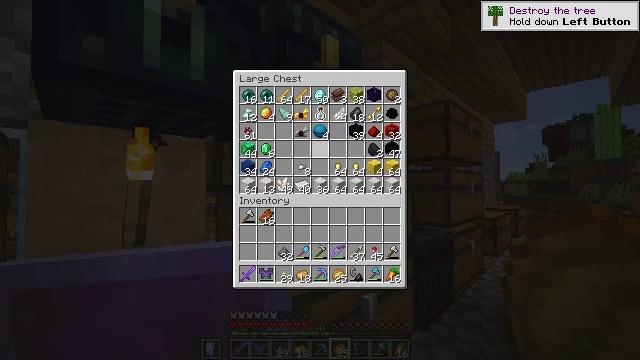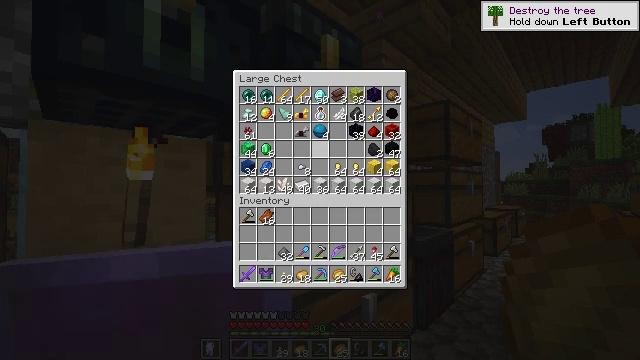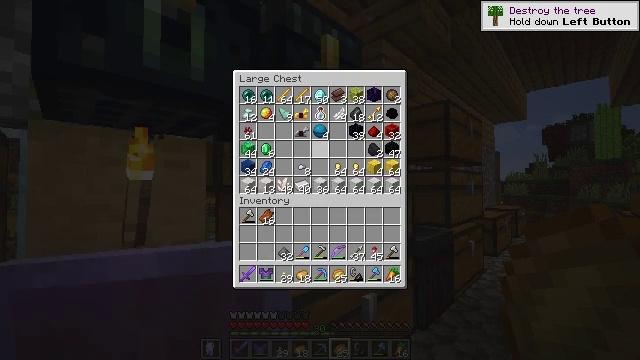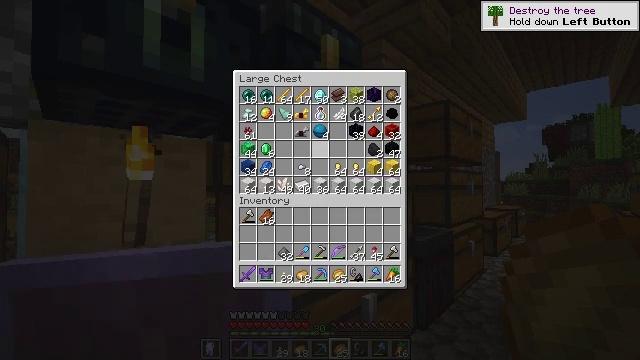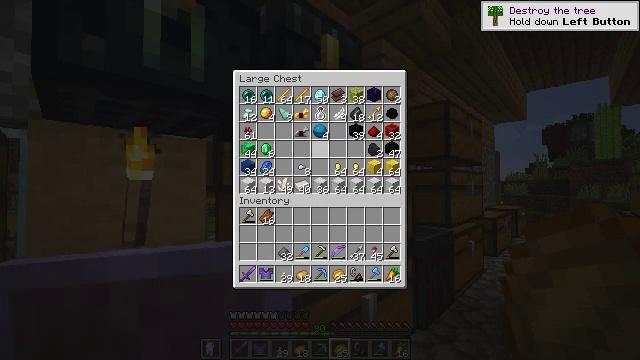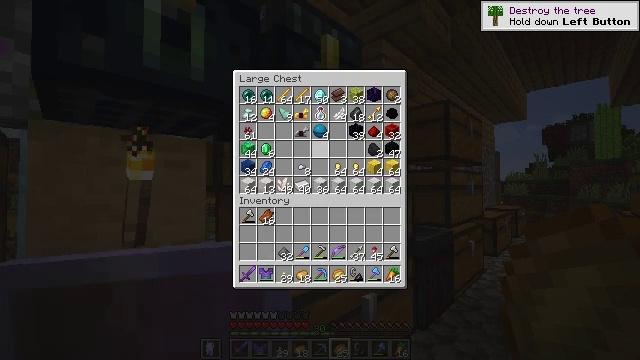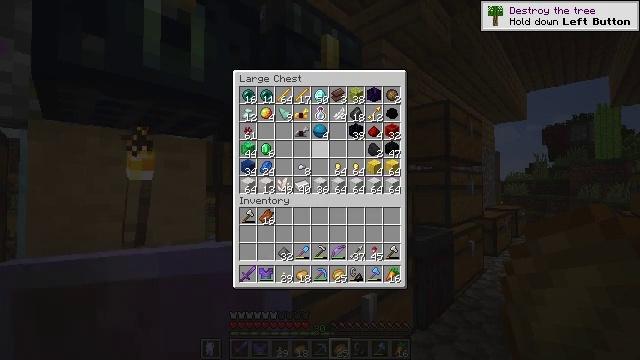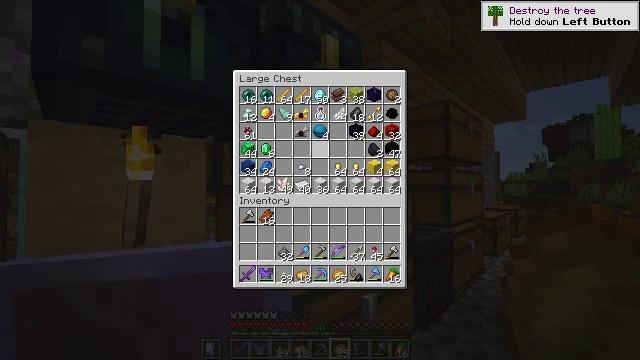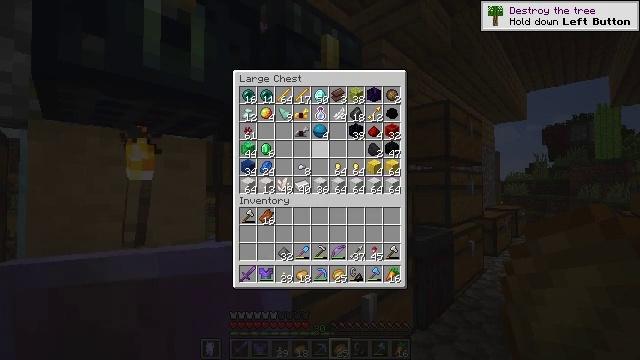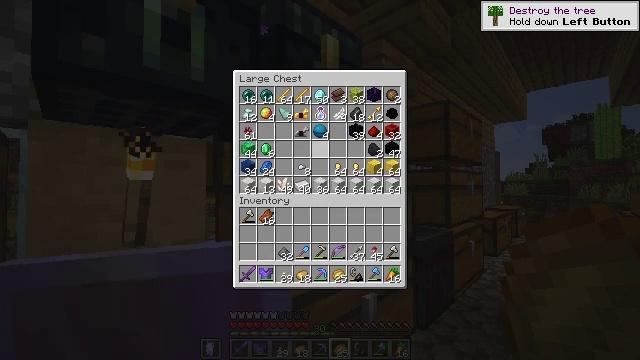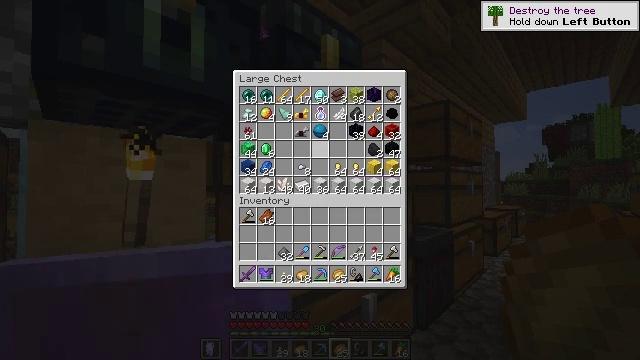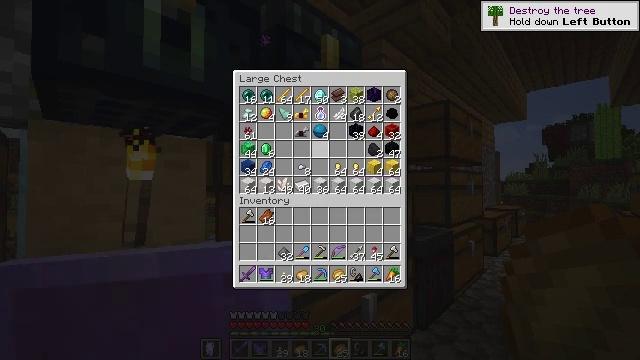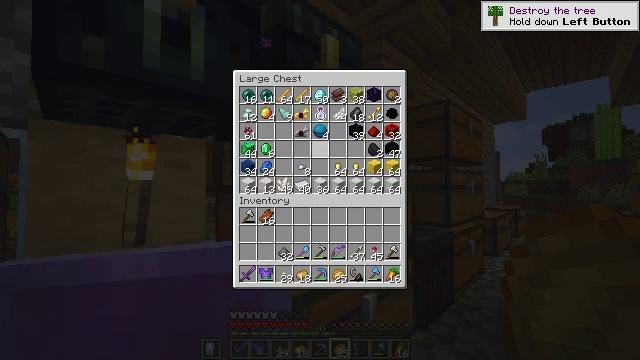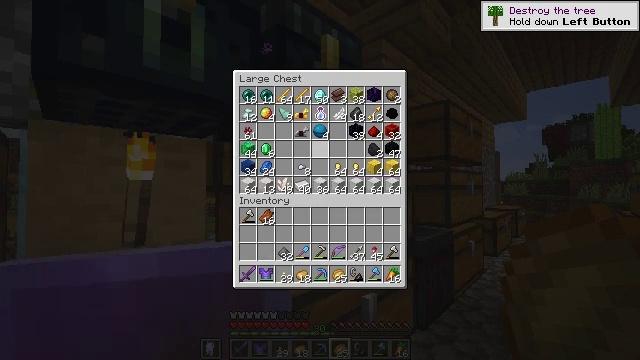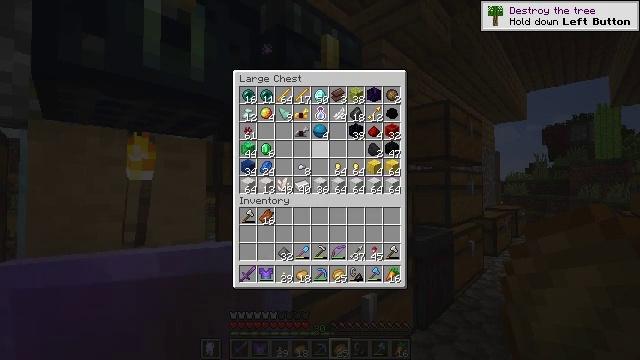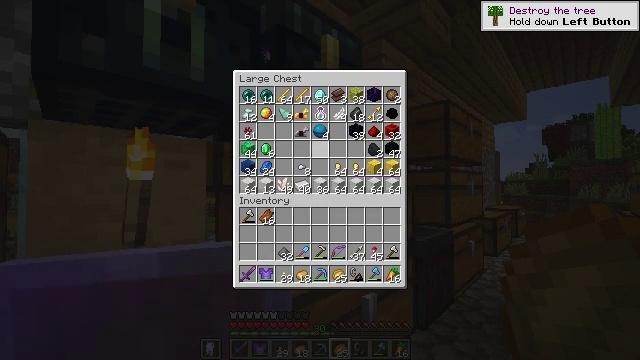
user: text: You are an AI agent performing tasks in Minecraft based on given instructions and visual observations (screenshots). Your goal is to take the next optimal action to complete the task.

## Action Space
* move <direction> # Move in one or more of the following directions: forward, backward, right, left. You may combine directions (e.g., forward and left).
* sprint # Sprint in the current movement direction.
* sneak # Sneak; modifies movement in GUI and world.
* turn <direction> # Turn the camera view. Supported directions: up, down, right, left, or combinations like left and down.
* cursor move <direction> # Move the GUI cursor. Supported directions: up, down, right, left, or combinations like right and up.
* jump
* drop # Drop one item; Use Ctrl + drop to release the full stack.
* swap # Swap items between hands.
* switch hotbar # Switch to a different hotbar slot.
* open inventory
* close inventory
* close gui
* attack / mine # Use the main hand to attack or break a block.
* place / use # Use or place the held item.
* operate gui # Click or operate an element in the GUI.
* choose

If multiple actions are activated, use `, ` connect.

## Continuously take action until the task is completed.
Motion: motion action
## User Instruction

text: Use gunpowder and sand to craft TNT.
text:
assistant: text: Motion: no_op
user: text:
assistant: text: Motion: no_op
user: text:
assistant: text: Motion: no_op
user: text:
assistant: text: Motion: no_op
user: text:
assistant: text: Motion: no_op
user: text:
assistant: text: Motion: no_op
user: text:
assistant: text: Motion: no_op
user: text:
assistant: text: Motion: no_op
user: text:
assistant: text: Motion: no_op
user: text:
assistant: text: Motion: no_op
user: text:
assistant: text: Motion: no_op
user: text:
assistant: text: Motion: no_op
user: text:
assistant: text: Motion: no_op
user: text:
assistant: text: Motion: no_op
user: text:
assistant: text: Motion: no_op
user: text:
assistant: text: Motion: no_op
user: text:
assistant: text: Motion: no_op
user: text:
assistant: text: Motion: no_op
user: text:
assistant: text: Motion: no_op
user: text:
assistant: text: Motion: no_op
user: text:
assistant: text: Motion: no_op
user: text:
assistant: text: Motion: no_op
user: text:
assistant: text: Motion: no_op
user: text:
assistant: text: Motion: no_op
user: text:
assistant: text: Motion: close inventory
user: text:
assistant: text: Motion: close inventory
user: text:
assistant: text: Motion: turn right, close inventory
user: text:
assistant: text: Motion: turn right and down
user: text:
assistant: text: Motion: turn right and down
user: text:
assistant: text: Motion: turn right and down